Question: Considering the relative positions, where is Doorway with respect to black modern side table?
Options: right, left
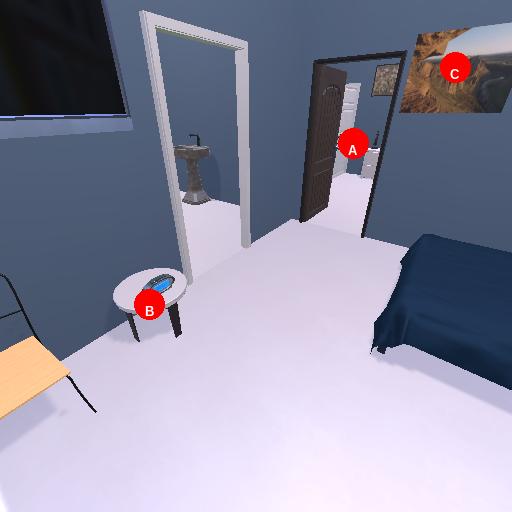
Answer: right